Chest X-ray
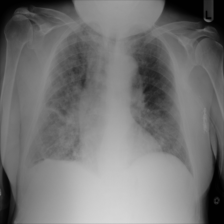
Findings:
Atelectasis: positive
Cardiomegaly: negative
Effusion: negative
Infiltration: negative
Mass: negative
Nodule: positive
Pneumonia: negative
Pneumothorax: negative
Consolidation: negative
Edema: negative
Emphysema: negative
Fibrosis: negative
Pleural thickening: negative
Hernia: negative